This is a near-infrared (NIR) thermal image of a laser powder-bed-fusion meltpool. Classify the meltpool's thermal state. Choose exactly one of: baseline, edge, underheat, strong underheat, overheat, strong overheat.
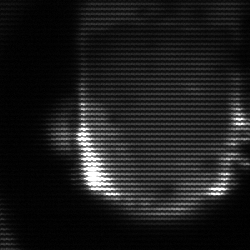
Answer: baseline